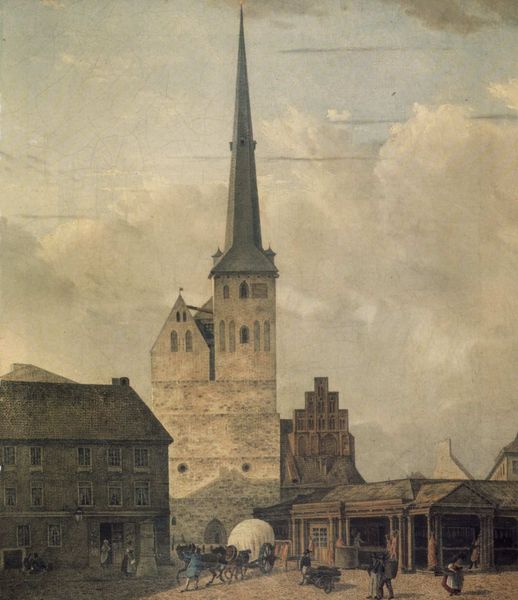
Titel: Berlin, Nikolaikirche von Westen
Künstler: Johann Heinrich Hintze
Standort: Berlin
Institution: Märkisches Museum
Schlagwörter: gemälde, himmel, mann, schatten, weiß, wolken, frauen, kirchturm, menschen, stadt, braun, bunt, fenster, frau, grau, lampe, laterne, licht, lichter, männer, schaufenster, strasse, tür, zeichnung, dach, gebäude, haus, wolke, leute, malerei, rock, architektur, diener, mensch, spitze, stein, steine, tragen, bild, öl, erde, häuser, kirche, sonne, familie, kind, personen, gotik, renaissance, arbeit, esel, karren, kirchturmspitze, pferd, pferde, schuppen, turm, düster, fassade, geschäft, ort, türen, arbeiten, ernte, kiepe, last, schürzen, dorf, dächer, giebel, mauer, kutsche, kutschen, laden, markt, platz, ziehen, schubkarre, wagen, ölgemälde, unwetter, stufen, halle, regen, stadtansicht, wohnhaus, scheune, eckig, dom, wolkig, kopfsteinpflaster, rennen, volk, rathaus, arkaden, flecken, walmdach, mittelalter, stall, marktplatz, planwagen, gespann, post, lager, fuhrwerk, lasten, satteldach, spitzdach, markthalle, plane, pferdestall, hanse, ballen, zugpferd, bite, strufen, mescnehn, stufengibel